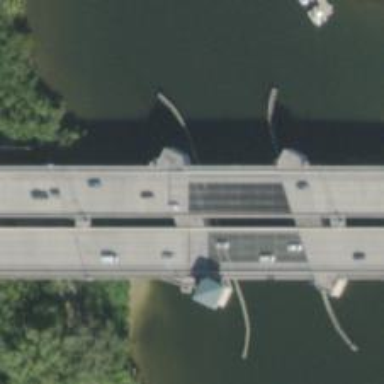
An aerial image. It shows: Primary highway on movable bascule bridge.